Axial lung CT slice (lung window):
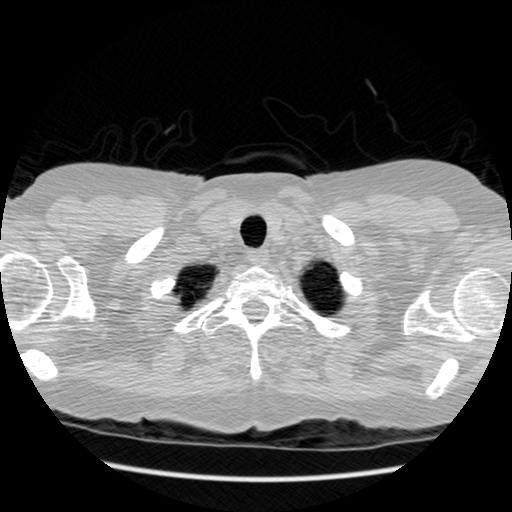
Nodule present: no